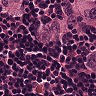
Metastatic tissue present: yes